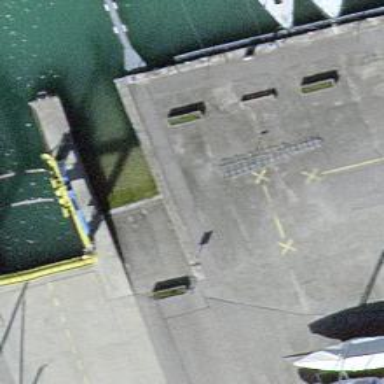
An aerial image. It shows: Slipway on leisure land.